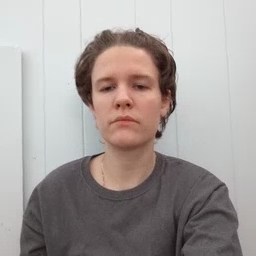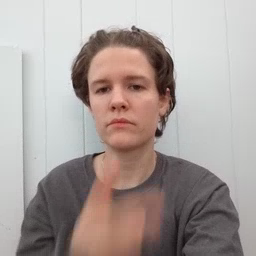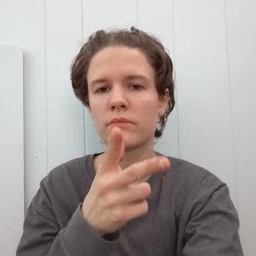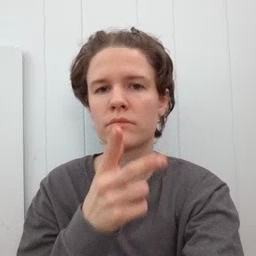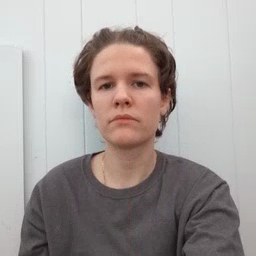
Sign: hen